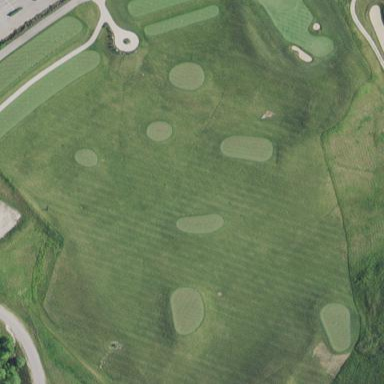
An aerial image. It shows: Rough area in golf course.